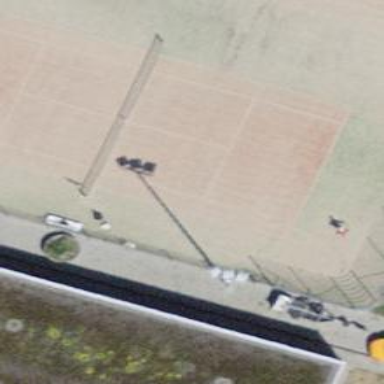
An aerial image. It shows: Tennis court on pitch designated for leisure land.